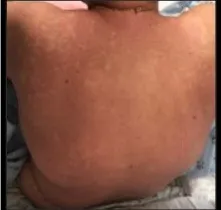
Rash on the back, legs, and ,abdomen at presentation.
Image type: medical_photograph (skin_photograph)